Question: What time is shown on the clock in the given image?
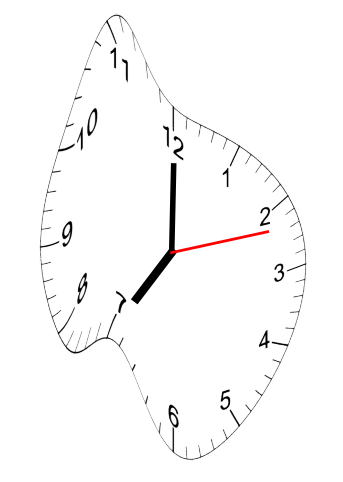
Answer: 07:00:12